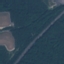
Land use / land cover: Highway